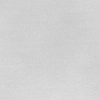
Atmospheric dust classification: dusty